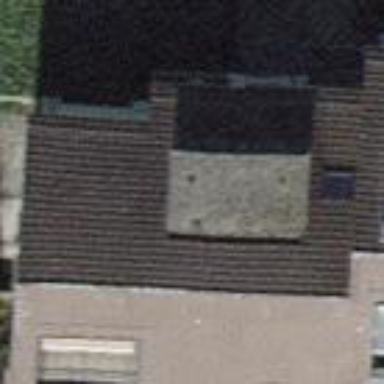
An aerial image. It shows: Building with tile roof.